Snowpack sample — Buffalo Mountain, Silverthorne, Colorado, USA (2/22/26, 2:02 PM MST)
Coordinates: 39.622, -106.113
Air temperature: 33 °F
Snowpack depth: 63 cm
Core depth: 50 cm
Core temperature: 28.4 °F
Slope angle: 11°, slope face: 116°
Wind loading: low
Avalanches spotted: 0
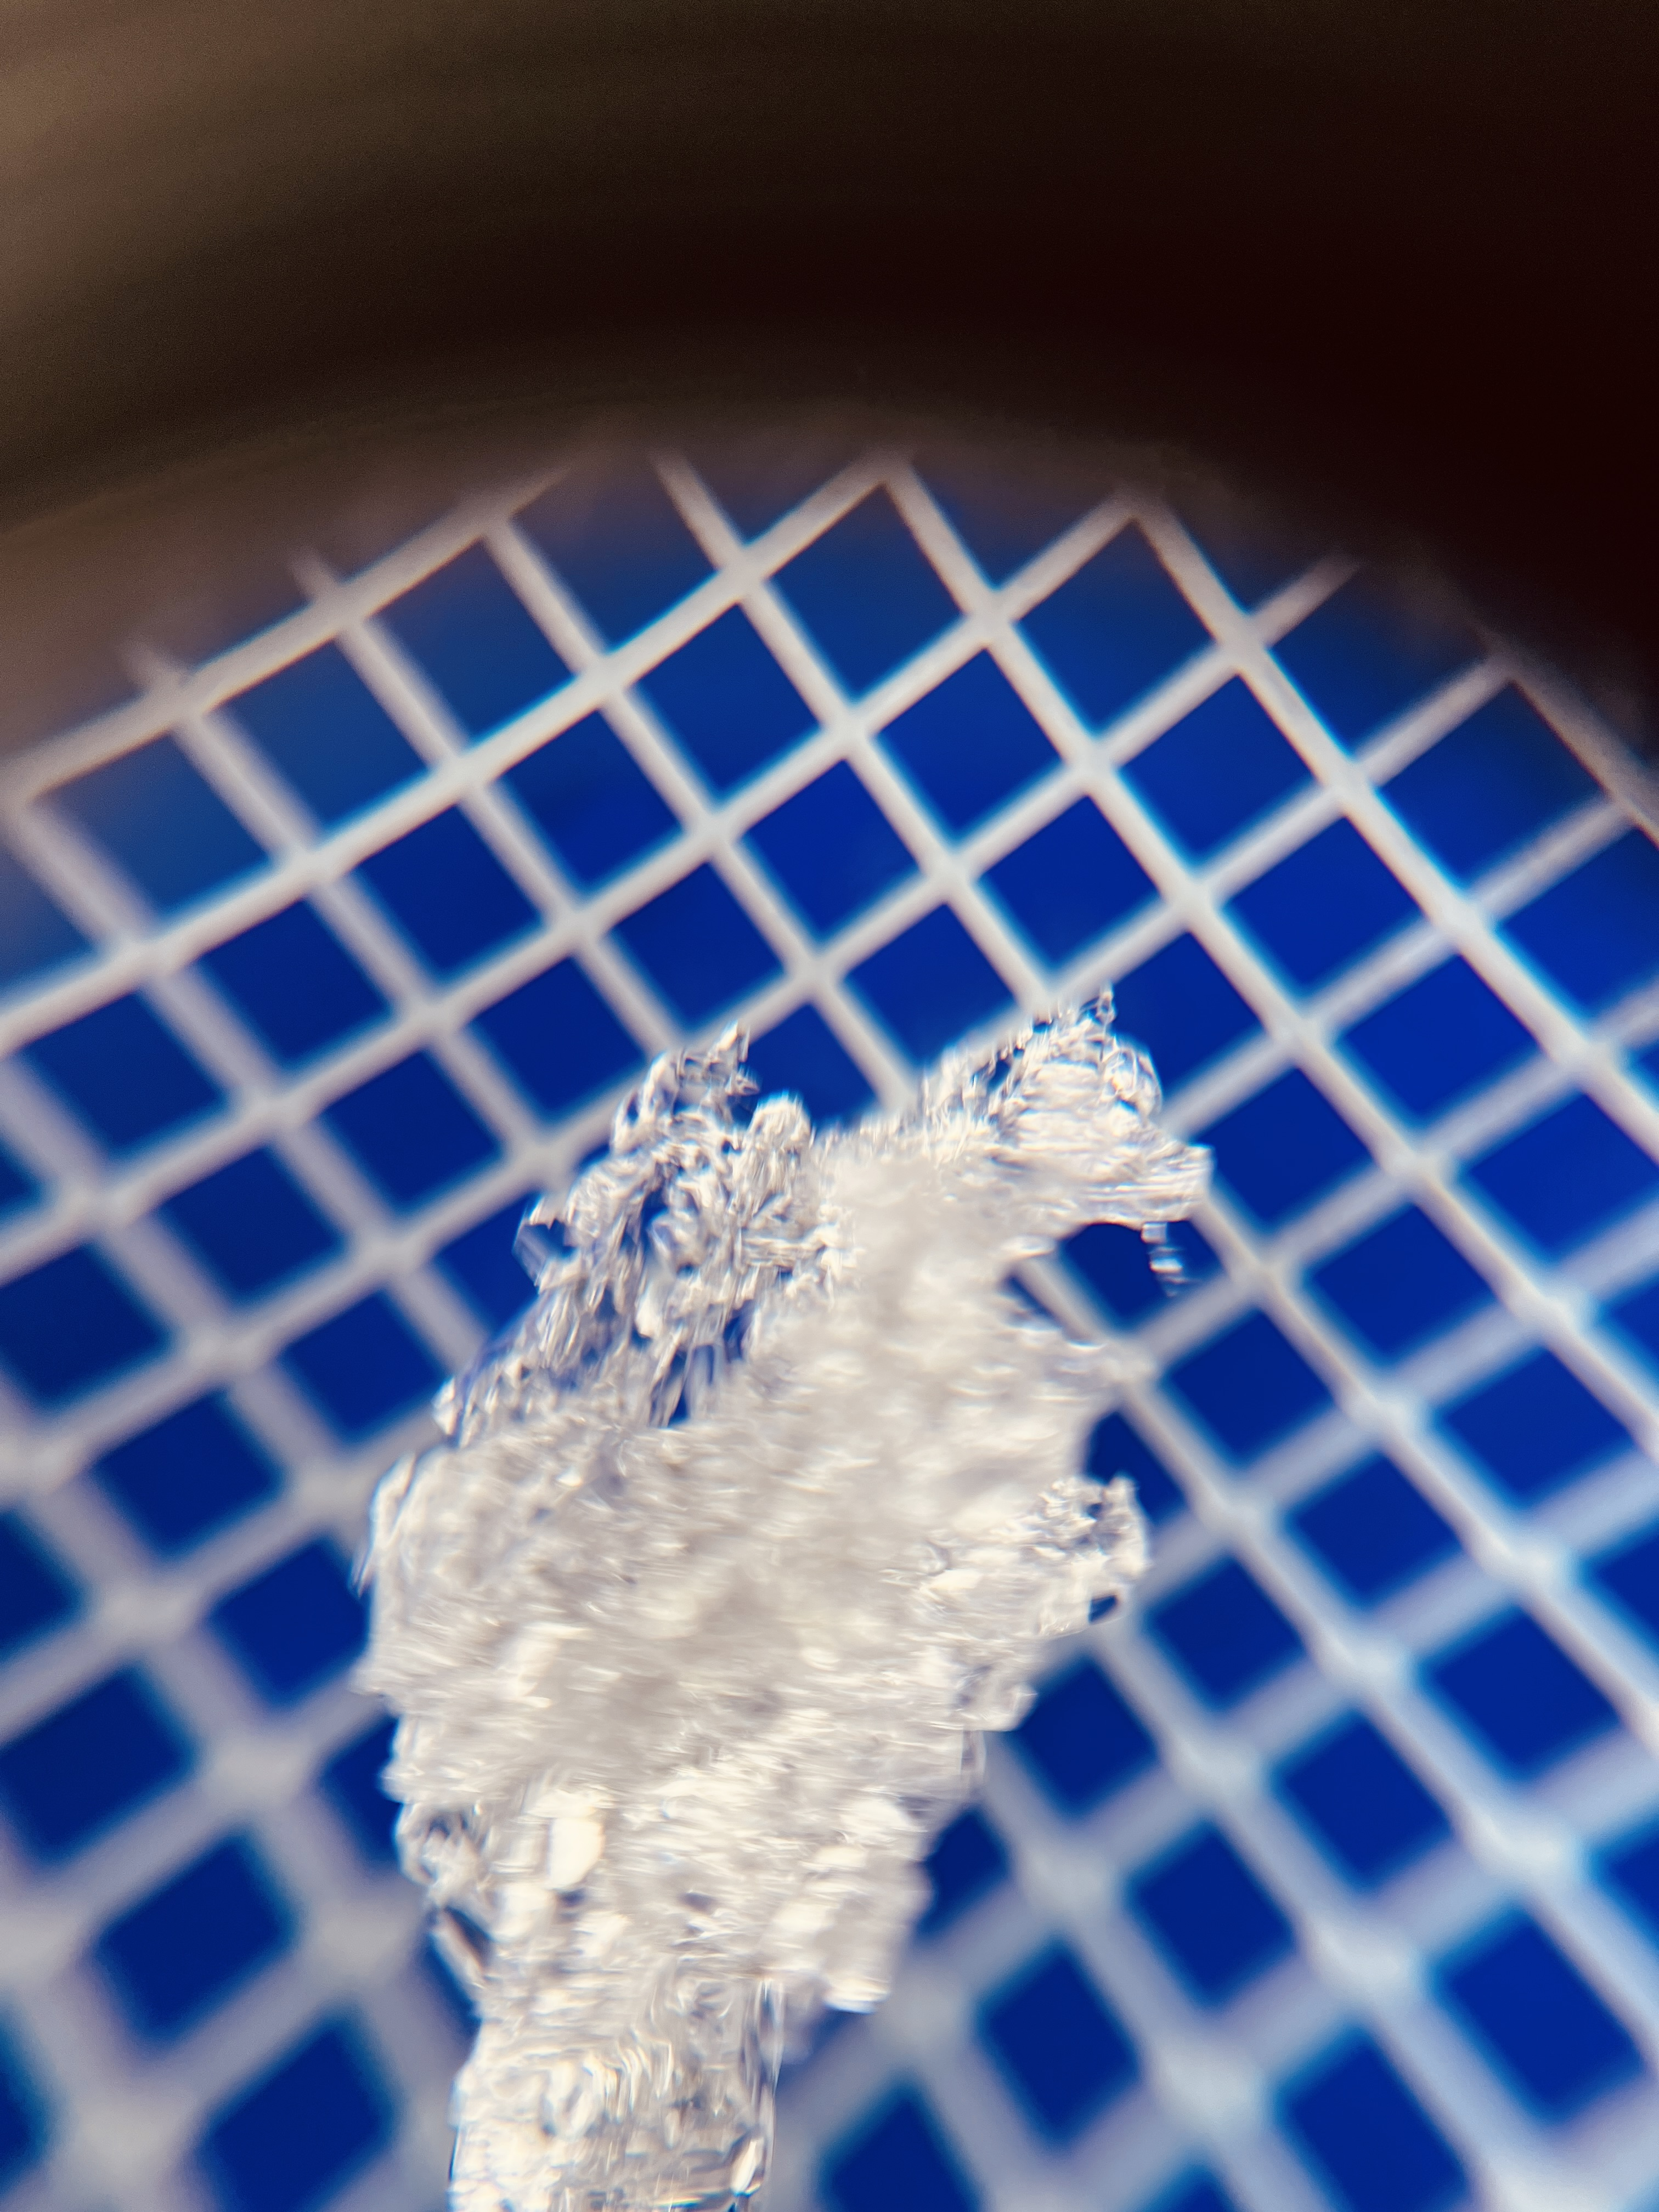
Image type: magnified_profile
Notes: In a firebreak similar to site 1, minimal wind loading with no spotted avalanches (not many faces in view though)